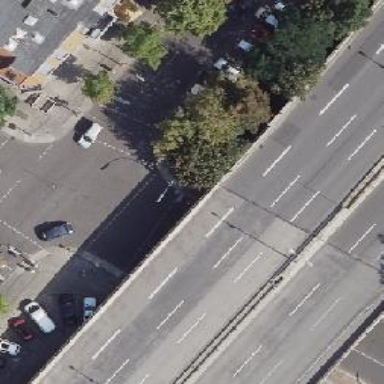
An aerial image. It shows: Unclassified road with asphalt surface. There is separate sidewalk and cycle track on both sides of the road.